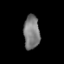
Tissue: lung
Cell type: Myeloid cells
Senescence score: 0.214
Nuclear area (px): 532
Mean DAPI intensity: 124.348